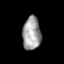
Tissue: skin
Cell type: Epithelial cells
Senescence score: 0.2786
Nuclear area (px): 594
Mean DAPI intensity: 159.705